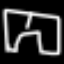
Label: pants